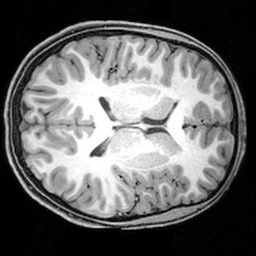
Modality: T1w
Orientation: axial
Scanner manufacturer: siemens
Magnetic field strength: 3 T
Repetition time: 1.9 s
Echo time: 0.00397 s